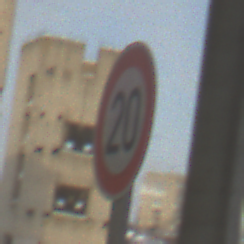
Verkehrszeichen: Geschwindigkeit20
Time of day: MorningAfternoon
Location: Roofed (Suburban)
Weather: PartlyCloudy
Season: Winter
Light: Natural